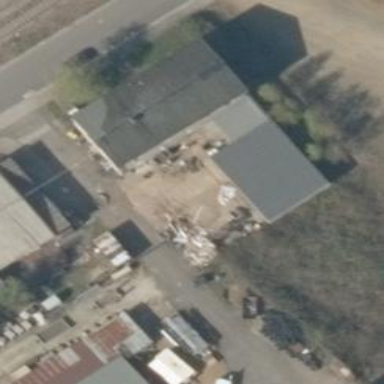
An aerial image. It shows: Group of garages.